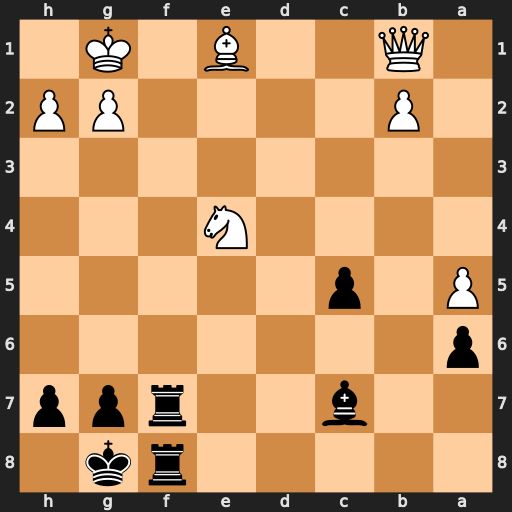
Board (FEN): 5rk1/2b2rpp/p7/P1p5/4N3/8/1P4PP/1Q2B1K1
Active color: b
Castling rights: -
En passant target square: -
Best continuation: Rf1#